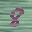
Label: 8